Question: I am drawing a circle using two triangles and the fragment shader. I can get a nice looking circle to draw in the middle of the square formed by the triangles, but for some reason the circle is surrounded by the remaining white triangles and is not transparent. I want the edges to be transparent, so that two circles would overlay each other nicely.
Here is my fragment shader code:
'''
void main() {
float diff = 1.0 / vscale.x;
float dist = distance(center, origin);
float step = smoothstep(radius - diff, radius + diff, dist);
gl_FragColor = mix(vec4(1.0, 0.0, 0.0, 1.0), vec4(1.0, 0.0, 0.0, 0.0), step);
}
'''

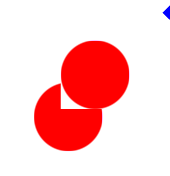
Answer: as @andon-m-coleman said, i had a lack of blending between fragments. i didnt know i had to set a blendfunc. thanks!
EDIT: that is to say, i did not set a blend function, like this:
'''
glBlendFunc(GL_SRC_ALPHA, GL_ONE_MINUS_SRC_ALPHA);
'''